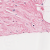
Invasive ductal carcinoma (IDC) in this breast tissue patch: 0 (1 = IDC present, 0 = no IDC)